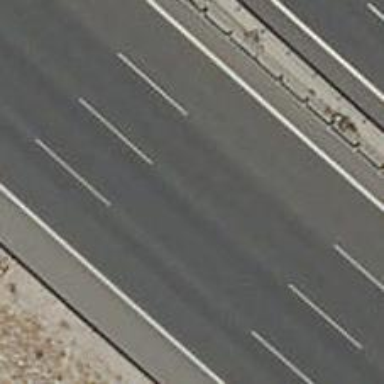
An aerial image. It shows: View of motorway.